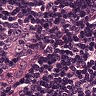
Metastatic tissue present: no